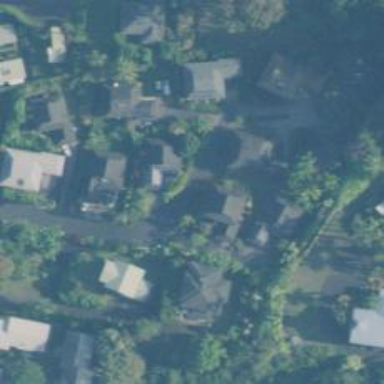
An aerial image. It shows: Living street.